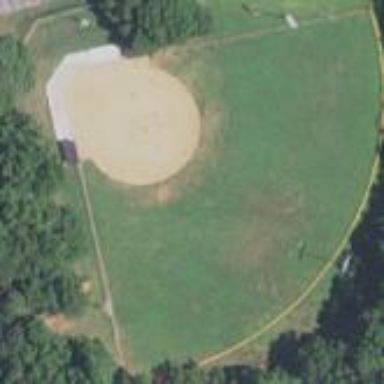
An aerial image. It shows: Baseball pitch for leisure and sports activities.